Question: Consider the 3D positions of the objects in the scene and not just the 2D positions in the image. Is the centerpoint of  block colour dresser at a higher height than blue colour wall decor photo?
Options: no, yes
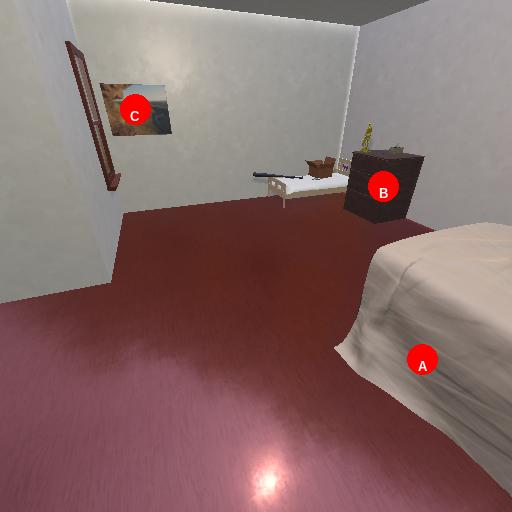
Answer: no